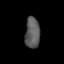
Tissue: skin
Cell type: Epithelial cells
Senescence score: 0.8132
Nuclear area (px): 449
Mean DAPI intensity: 90.494